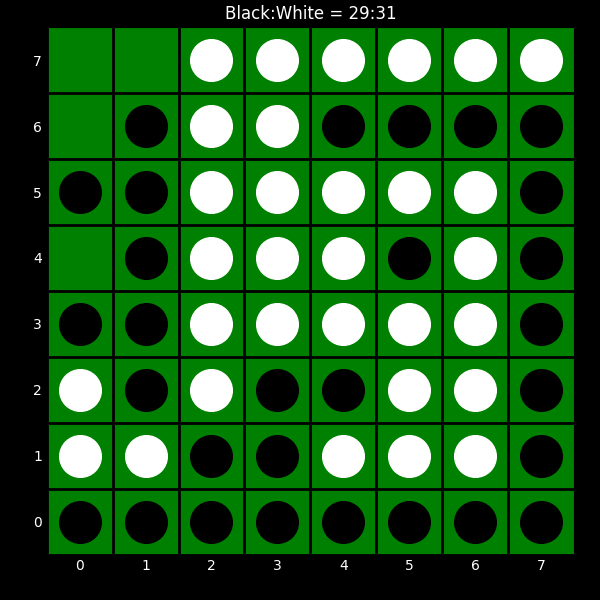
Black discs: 29
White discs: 31